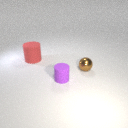
small purple rubber cylinder to the left of small brown metal sphere